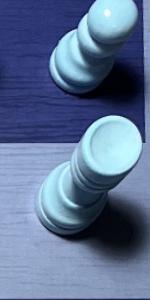
Label: Rook_White